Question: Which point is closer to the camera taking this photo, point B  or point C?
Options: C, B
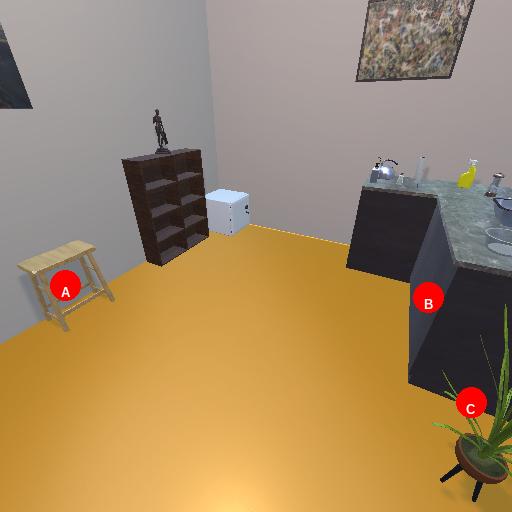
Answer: C